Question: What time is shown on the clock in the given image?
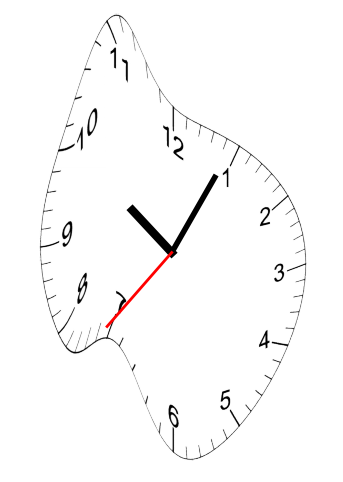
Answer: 10:04:36